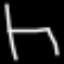
Label: chair